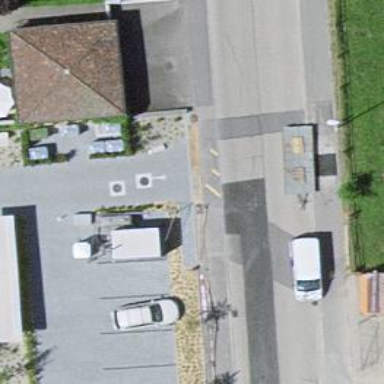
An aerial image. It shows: Bollard barrier.